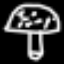
Label: mushroom